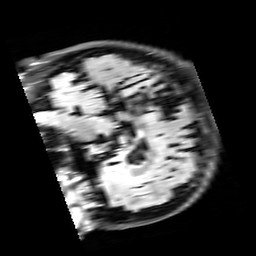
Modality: FLAIR
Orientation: sagittal
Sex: female
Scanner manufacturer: siemens
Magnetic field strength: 3 T
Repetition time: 10 s
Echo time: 0.09 s